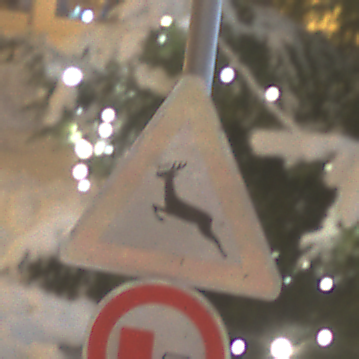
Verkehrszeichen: WildwechselRechts
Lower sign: UeberholverbotKraftfahrzeuge
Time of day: Night
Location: Outdoor (Urban)
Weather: Overcast
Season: Winter
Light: Artificial